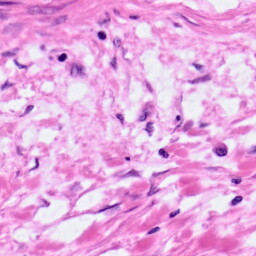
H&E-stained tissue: Pancreatic